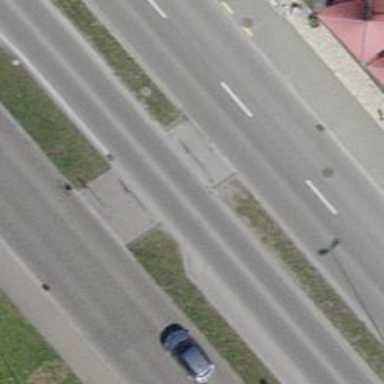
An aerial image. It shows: Unmarked road crossing.